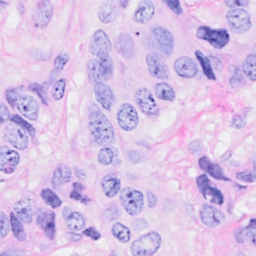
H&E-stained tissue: Breast